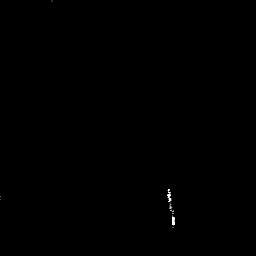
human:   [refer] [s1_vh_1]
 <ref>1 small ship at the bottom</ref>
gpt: <box>[[64, 72, 68, 89, 0]]</box>